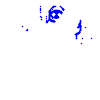
Particle: pion